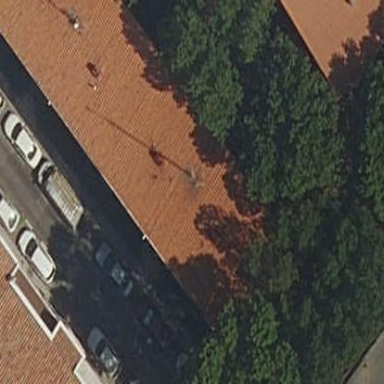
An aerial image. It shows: Apartments building with gabled roof oriented along.